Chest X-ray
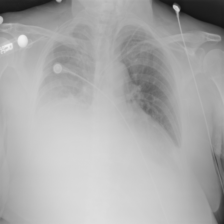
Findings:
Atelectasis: negative
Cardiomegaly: negative
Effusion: positive
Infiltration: negative
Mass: negative
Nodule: negative
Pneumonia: negative
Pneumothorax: negative
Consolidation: negative
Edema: negative
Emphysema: negative
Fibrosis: negative
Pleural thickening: negative
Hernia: negative